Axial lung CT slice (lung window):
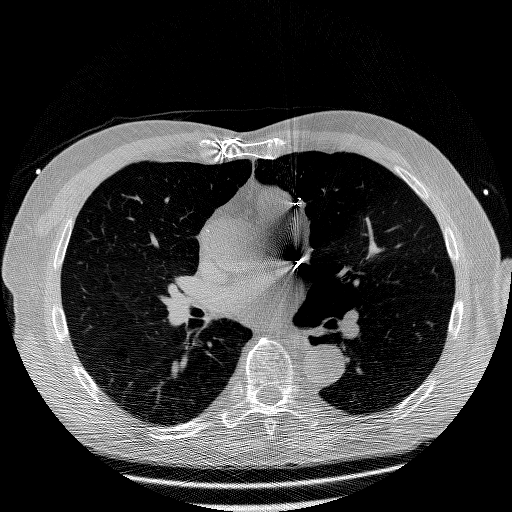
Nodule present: no